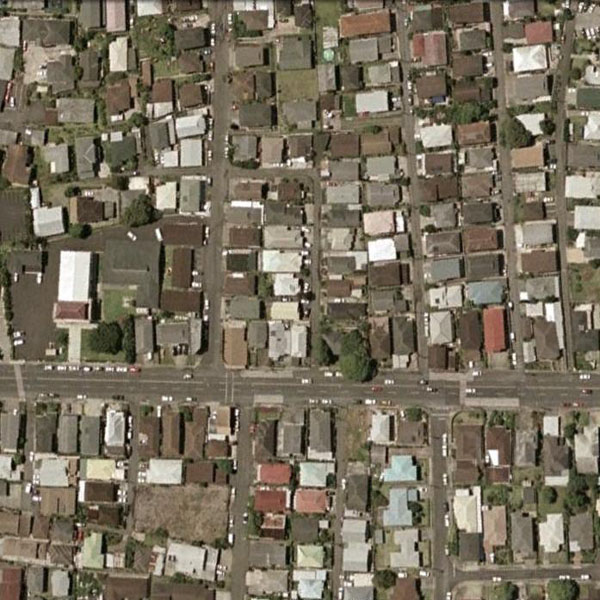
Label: Residential